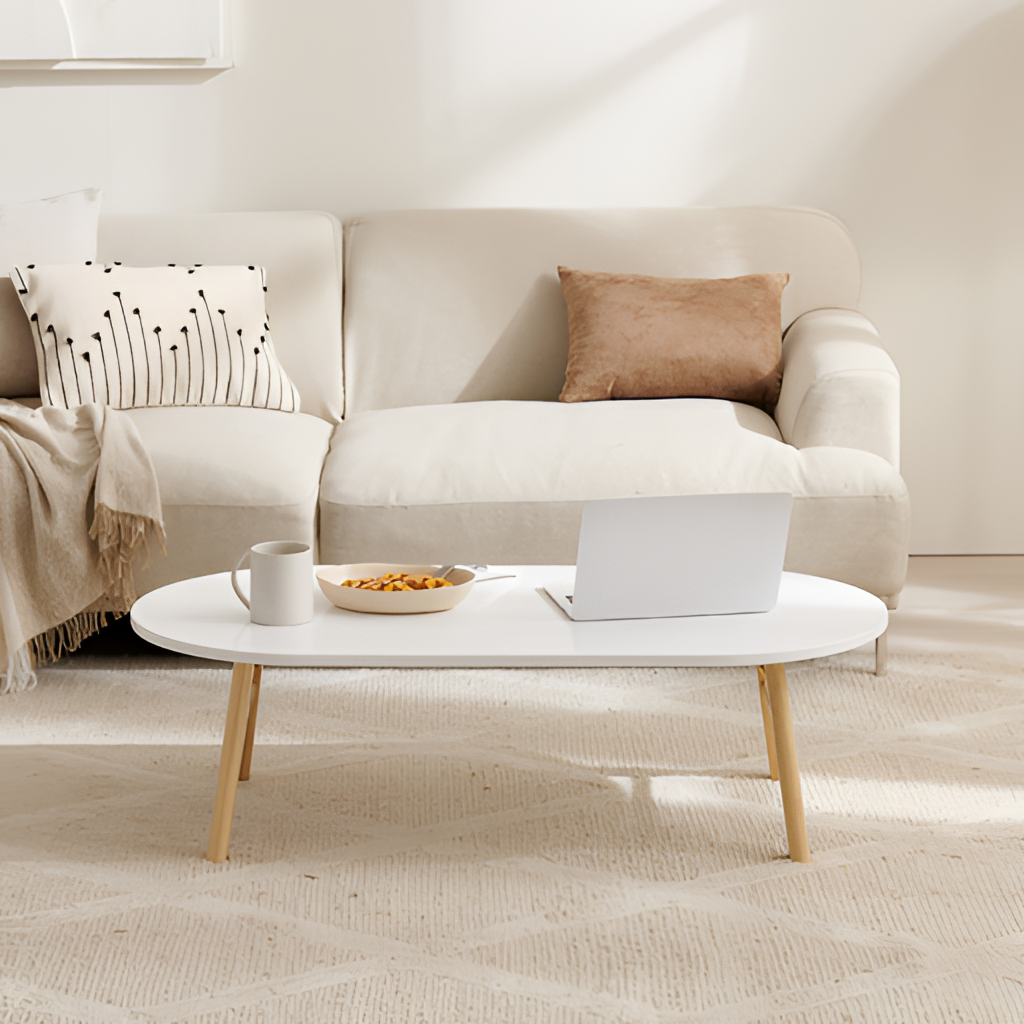
living room, beige fabric sofa, contemporary, beige carpet flooring, with geometric pattern, paint wallpaper, with solid pattern